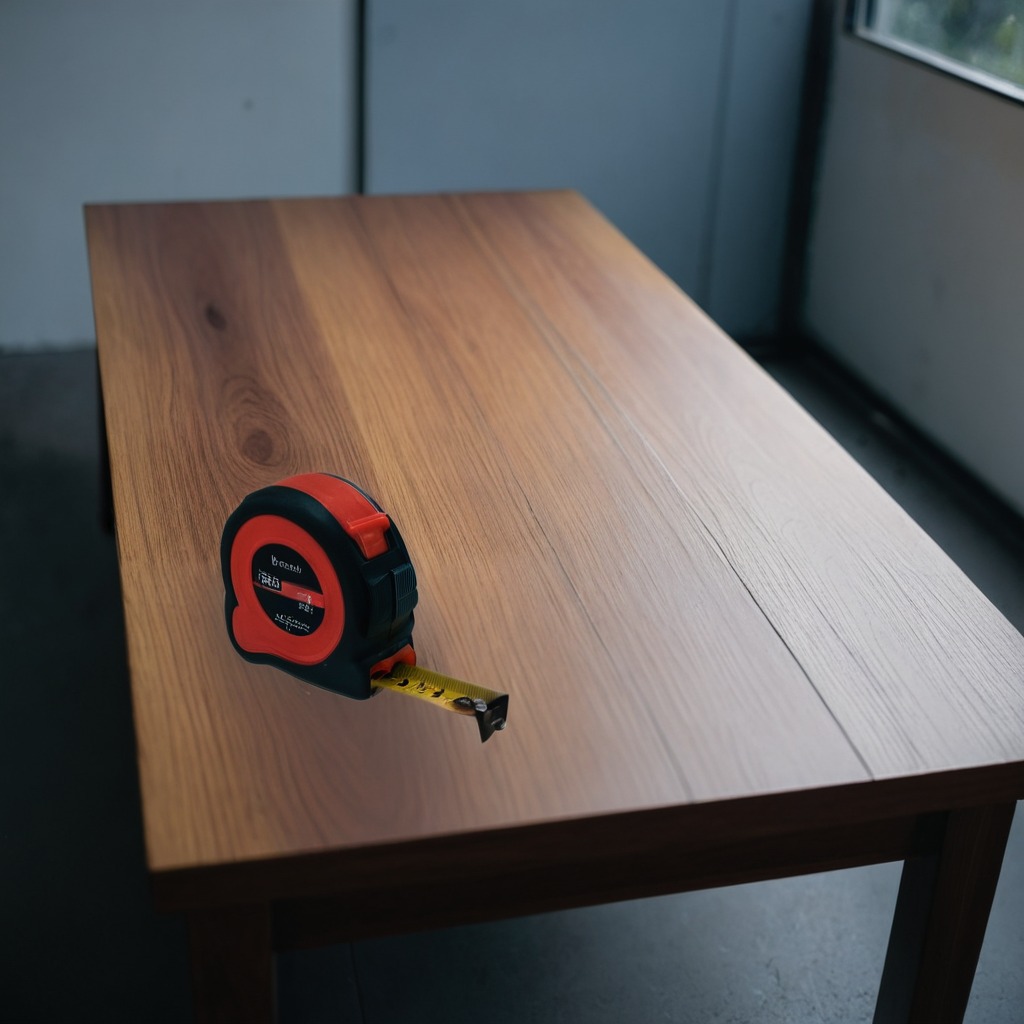
A measuring tape lies on the old table in the garage.